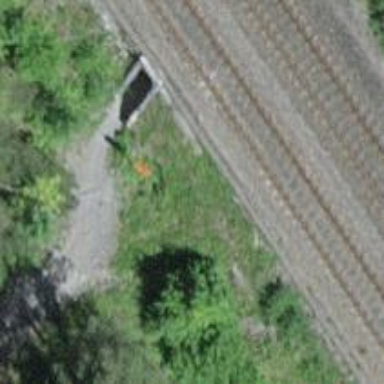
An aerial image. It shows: Pole supporting pipeline marker with roof cover.